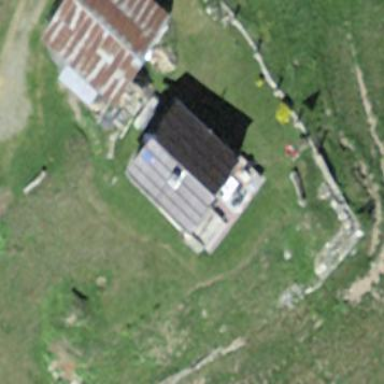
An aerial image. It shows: Building with gabled roof.